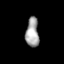
Tissue: skin
Cell type: Epithelial cells
Senescence score: 0.2811
Nuclear area (px): 379
Mean DAPI intensity: 162.715